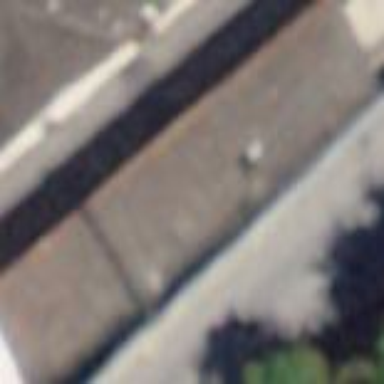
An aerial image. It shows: Transportation building.